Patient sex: M
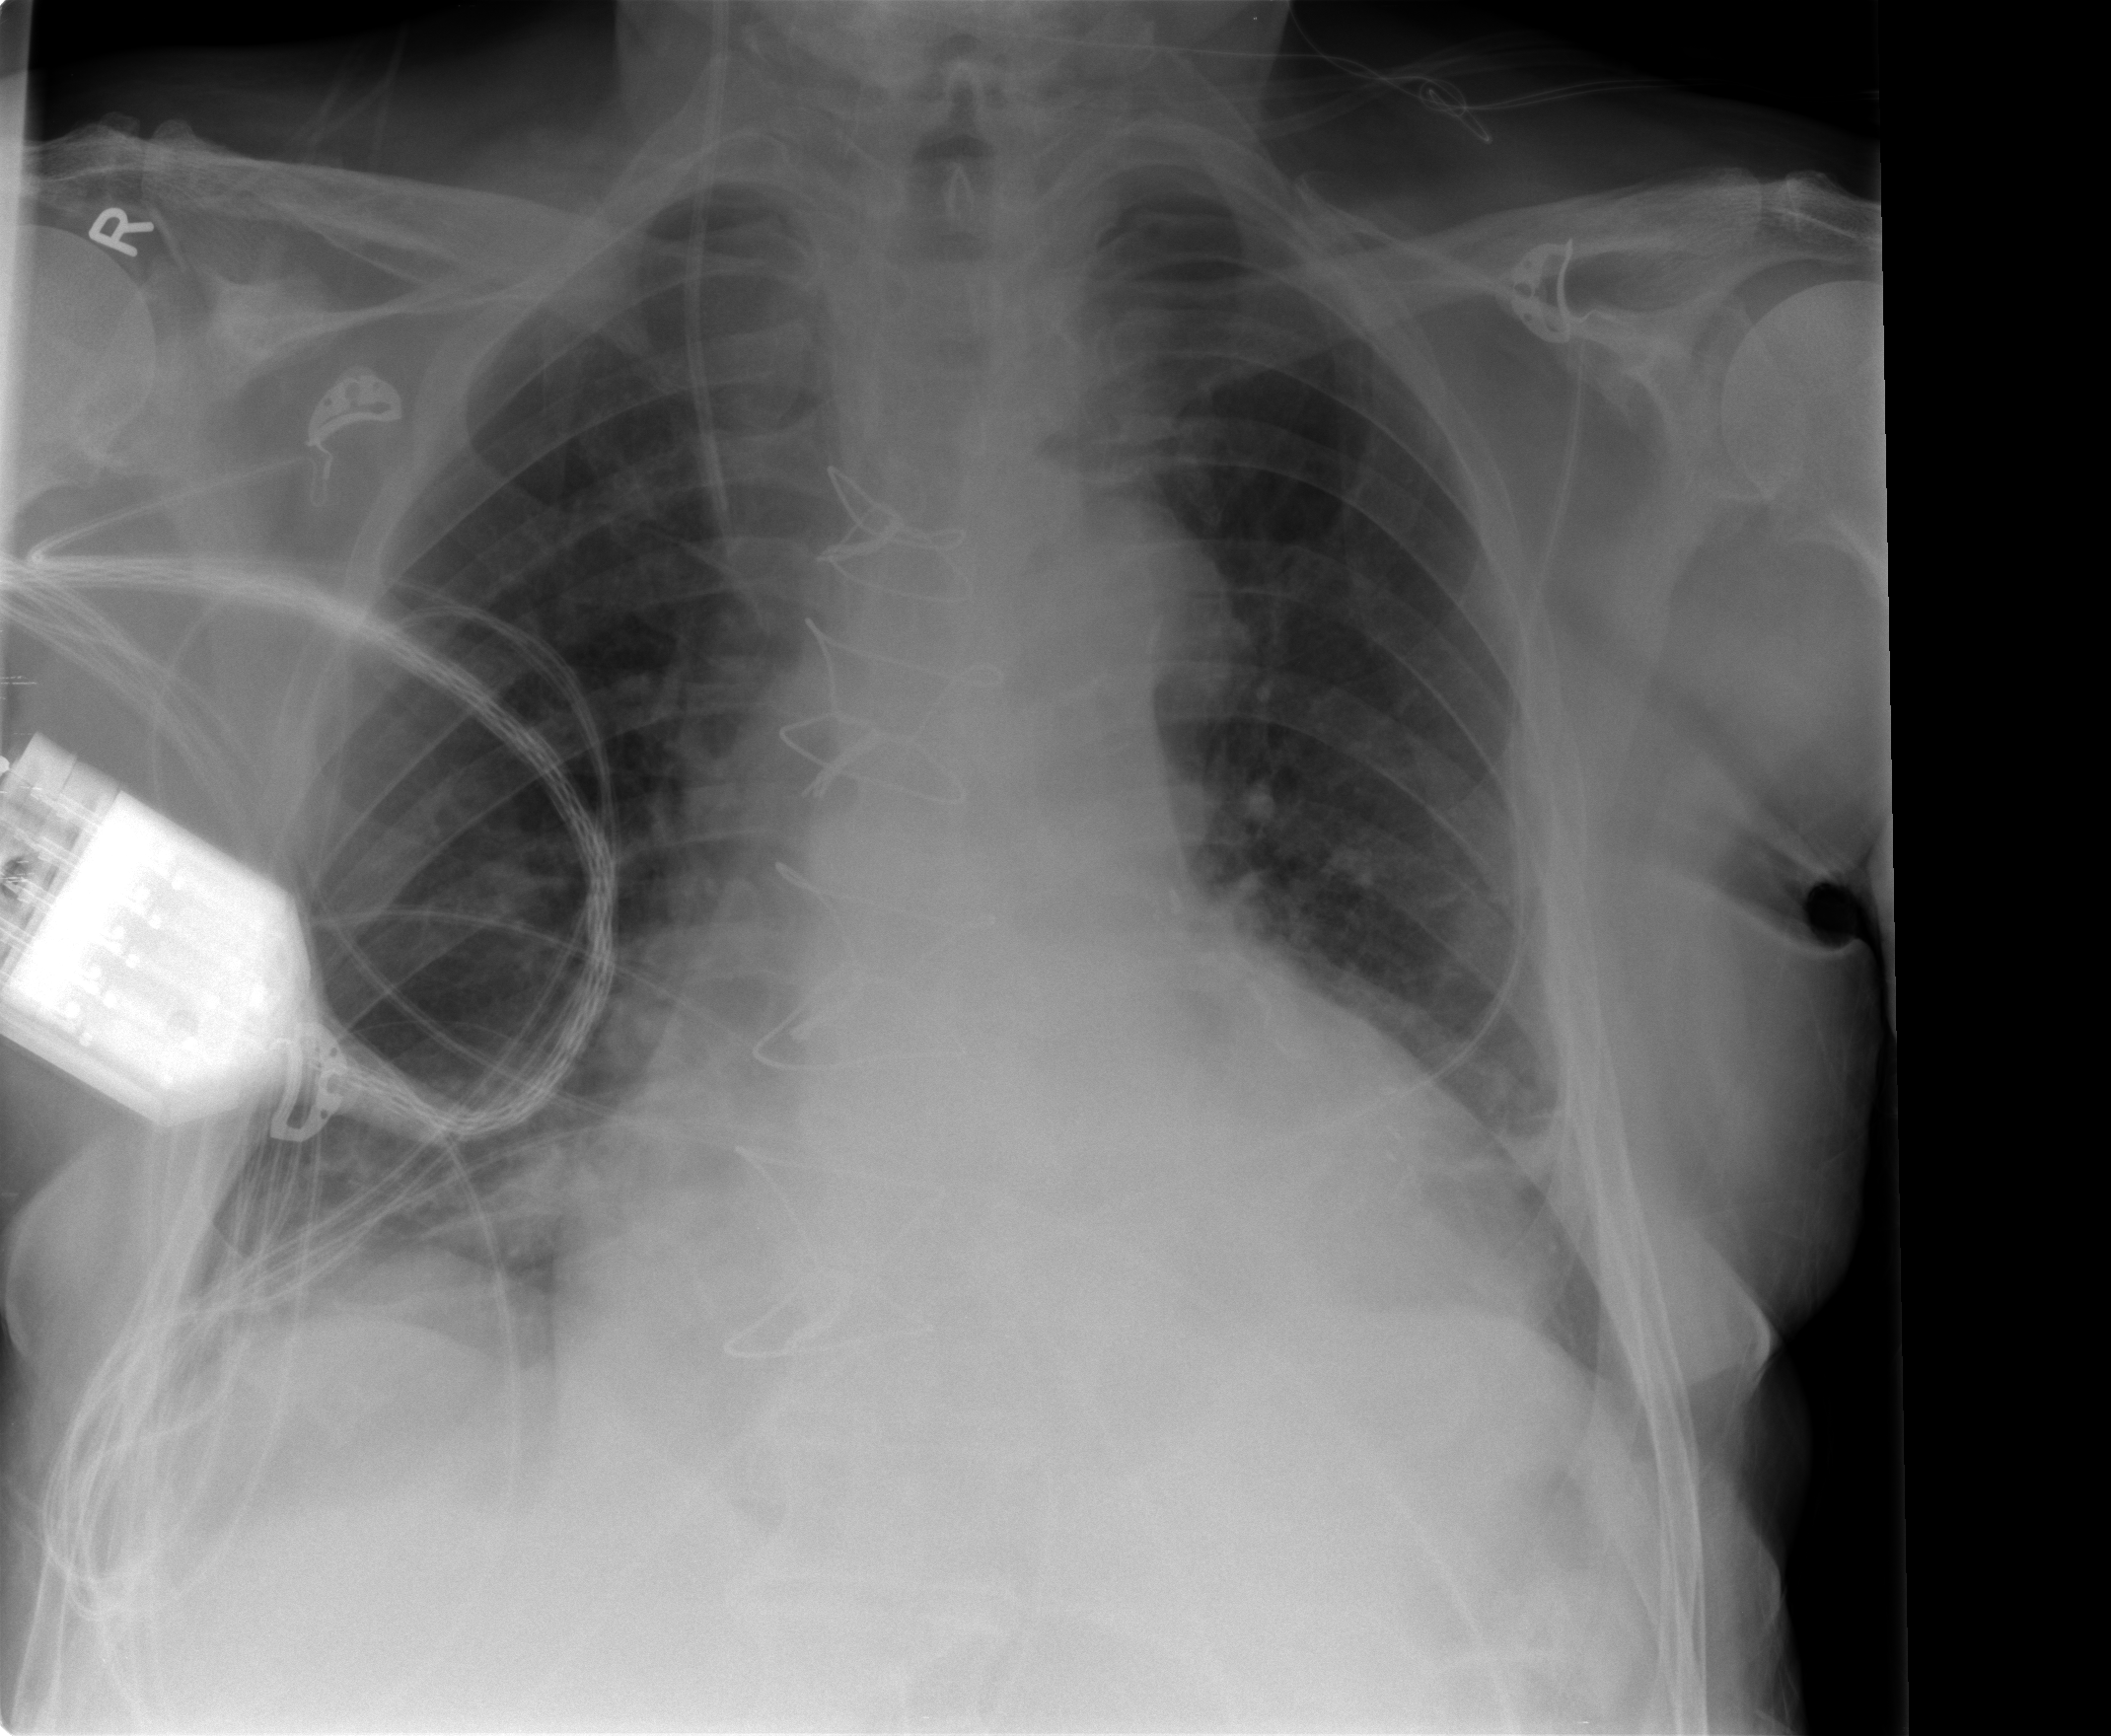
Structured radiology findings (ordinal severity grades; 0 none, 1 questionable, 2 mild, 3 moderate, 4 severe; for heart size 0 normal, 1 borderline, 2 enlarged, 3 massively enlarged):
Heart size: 2
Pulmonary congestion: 0
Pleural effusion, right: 1
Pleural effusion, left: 1
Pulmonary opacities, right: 0
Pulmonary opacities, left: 0
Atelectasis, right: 1
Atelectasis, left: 1